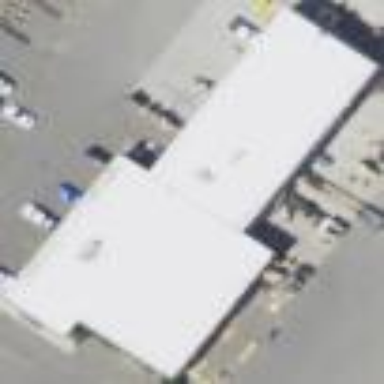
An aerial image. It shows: Industrial building.